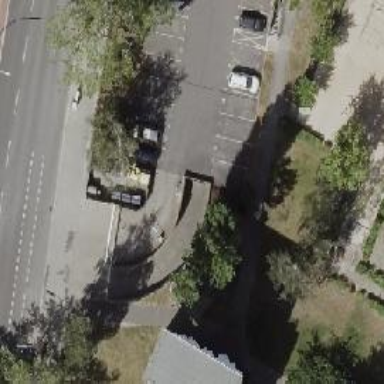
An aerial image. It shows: Parking aisle with concrete surface.